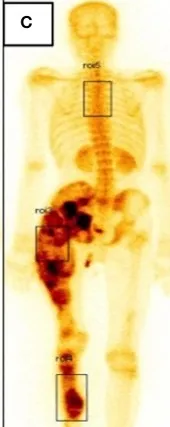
Bone scintigraphy image, posterior view showing increased tracer uptake involving the left ischium, femur, and part of tibia at baseline.
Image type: radiology (scintigraphy)